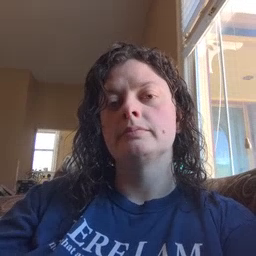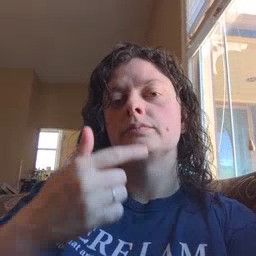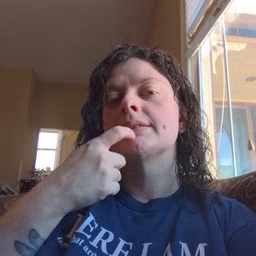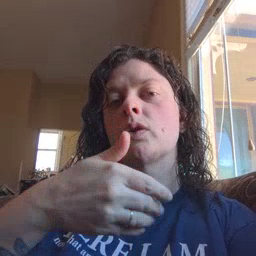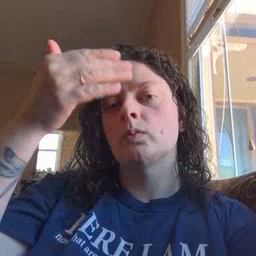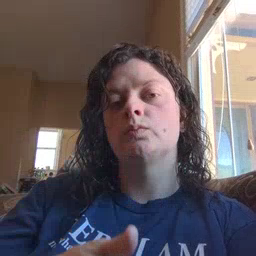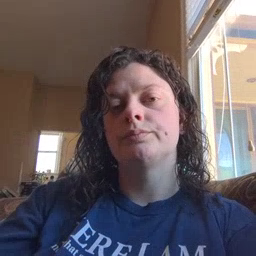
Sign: glasswindow